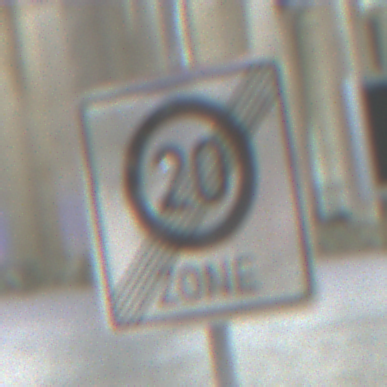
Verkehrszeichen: EndeZone20
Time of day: Night
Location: Outdoor (Urban)
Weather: PartlyCloudy
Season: NotSpecified
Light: Artificial